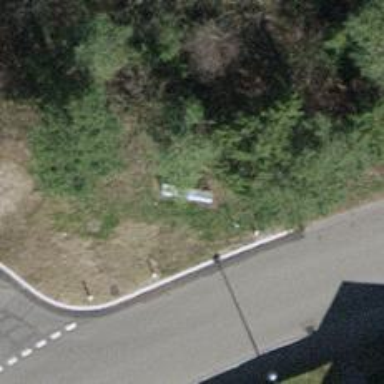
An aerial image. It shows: Street cabinet meant for power infrastructure.